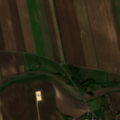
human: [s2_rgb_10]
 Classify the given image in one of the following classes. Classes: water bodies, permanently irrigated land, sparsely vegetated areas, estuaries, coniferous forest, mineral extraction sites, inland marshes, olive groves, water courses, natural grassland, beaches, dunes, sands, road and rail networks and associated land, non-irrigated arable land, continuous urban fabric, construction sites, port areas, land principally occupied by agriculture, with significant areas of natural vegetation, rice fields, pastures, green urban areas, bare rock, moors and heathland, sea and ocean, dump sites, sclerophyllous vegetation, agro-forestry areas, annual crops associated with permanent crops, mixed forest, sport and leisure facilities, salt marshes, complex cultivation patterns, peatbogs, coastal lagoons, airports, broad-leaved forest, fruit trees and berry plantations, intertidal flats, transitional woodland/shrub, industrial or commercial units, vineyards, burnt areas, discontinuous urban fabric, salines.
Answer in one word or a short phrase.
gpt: discontinuous urban fabric, non-irrigated arable land, land principally occupied by agriculture, with significant areas of natural vegetation